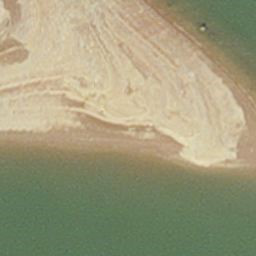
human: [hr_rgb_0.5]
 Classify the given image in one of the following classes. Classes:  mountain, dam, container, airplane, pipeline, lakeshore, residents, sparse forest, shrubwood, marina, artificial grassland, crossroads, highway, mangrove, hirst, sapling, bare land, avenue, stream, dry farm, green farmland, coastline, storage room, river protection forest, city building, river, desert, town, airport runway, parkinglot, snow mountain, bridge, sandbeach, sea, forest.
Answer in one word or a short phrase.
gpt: hirst